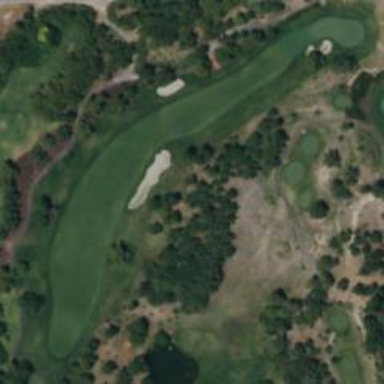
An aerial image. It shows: Area with grass used as rough in golf course.